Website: apple
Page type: account-selection
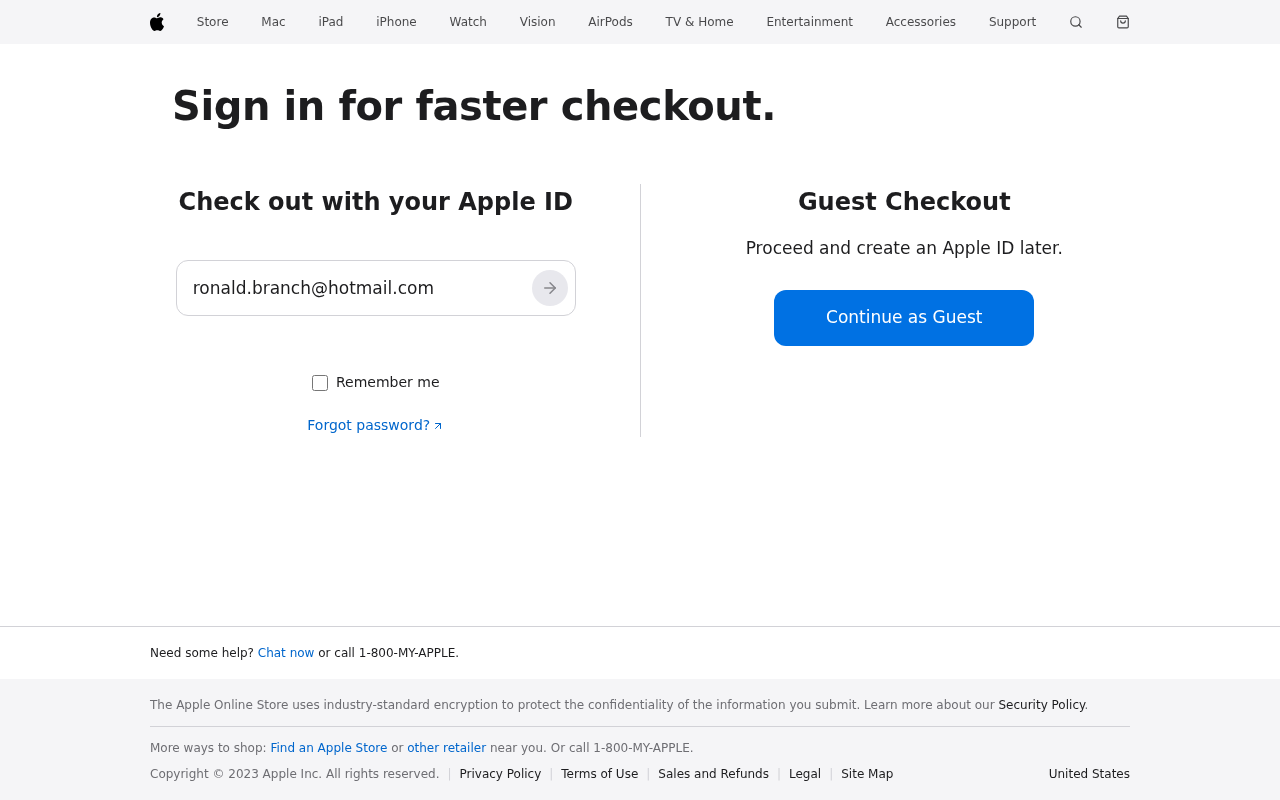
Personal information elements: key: PII_EMAIL
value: ronald.branch@hotmail.com